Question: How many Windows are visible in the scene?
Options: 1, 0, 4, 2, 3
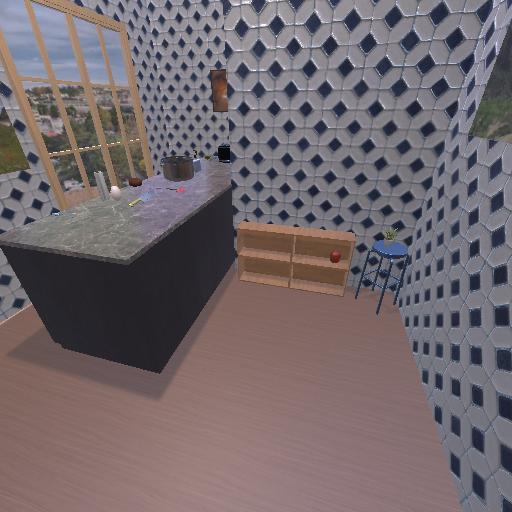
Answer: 1